Question: I want a UILabel or UIButton with two lines , the first with one character and the second with two characters as the image below

Does anyone have any idea?
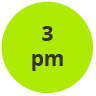
Answer: For multiline 'UIButton' just set 'Line Break' to 'Word Wrap' and set your buttons text with the new line character (in interface builder it is ctrl+enter).